Field crop: maize
Growth stage: 2
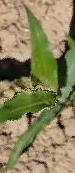
Species: maize